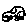
Label: car